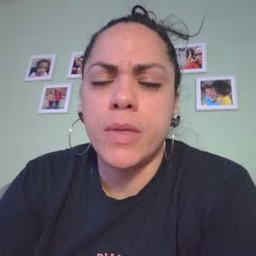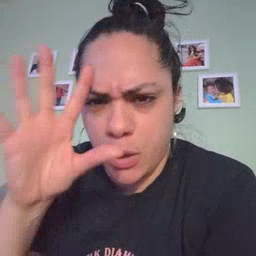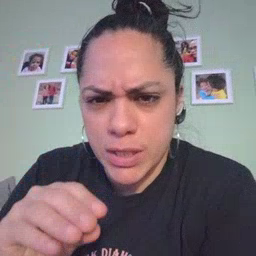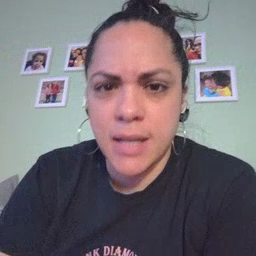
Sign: pretend